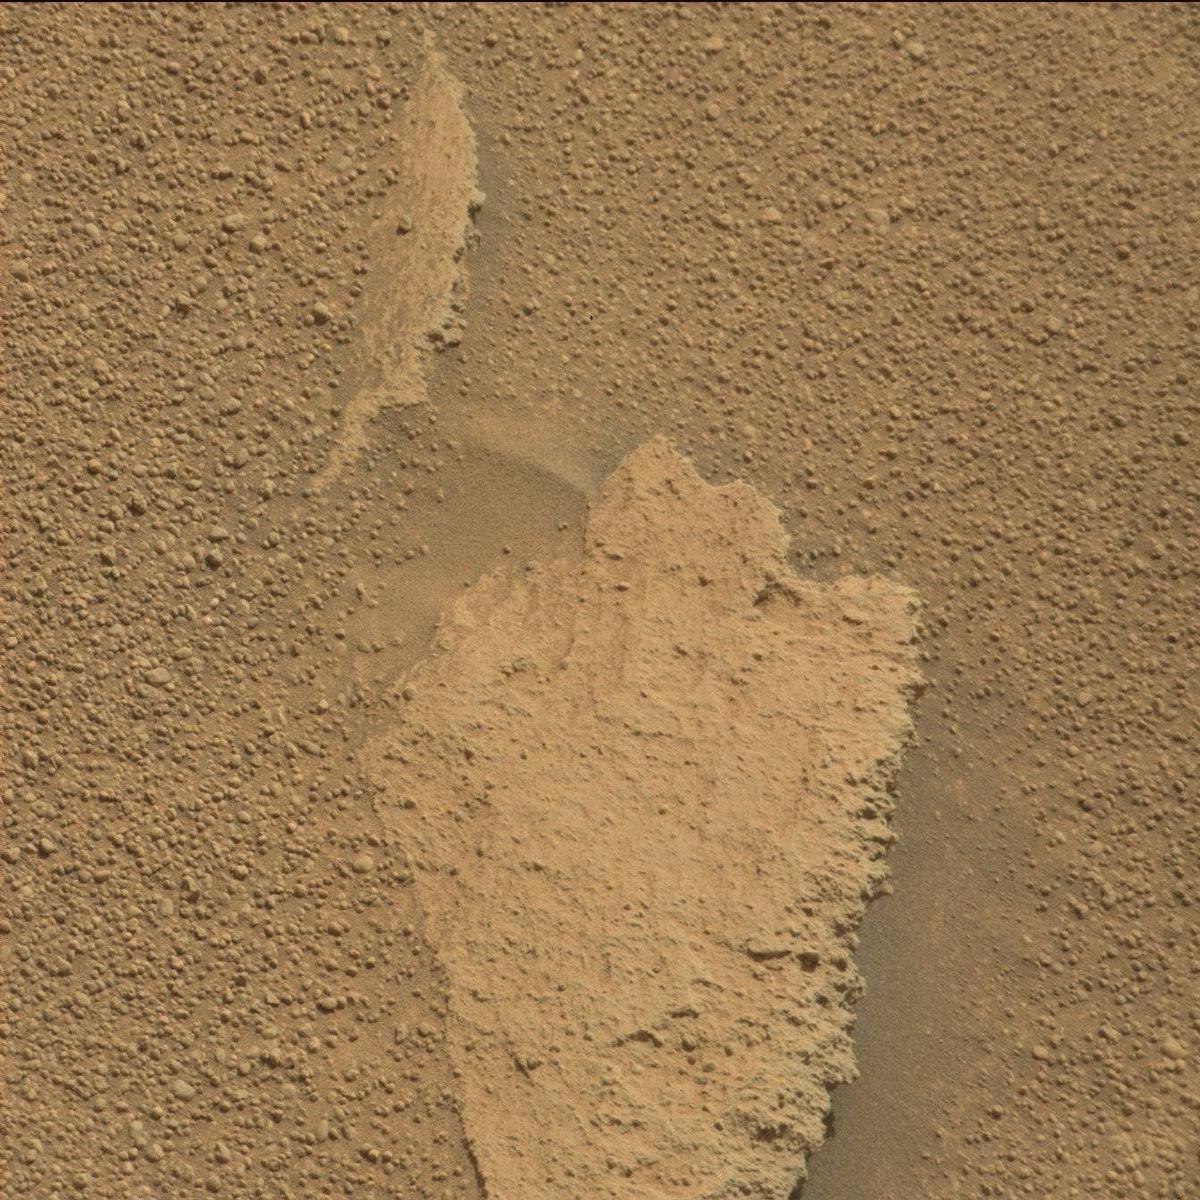
Terrain classes present: Bedrock, Sand / Soil